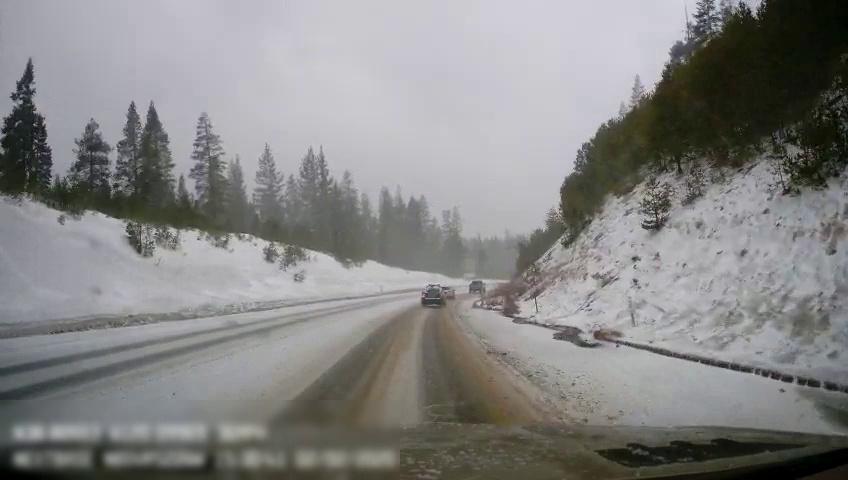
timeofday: Day
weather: Snowy
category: Drivable Space
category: Vehicles | SUV
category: Vehicles | Car
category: Vehicles | SUV